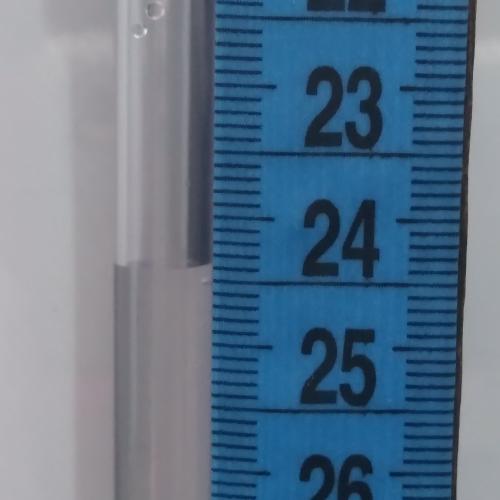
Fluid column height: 24.4 cm